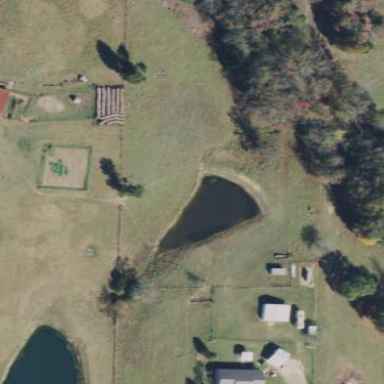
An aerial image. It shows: Pond surrounded by natural water.